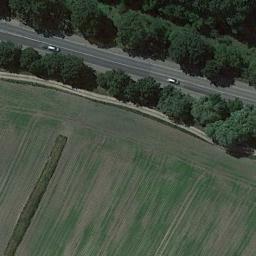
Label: freeway